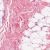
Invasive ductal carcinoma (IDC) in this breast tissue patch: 0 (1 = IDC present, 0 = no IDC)